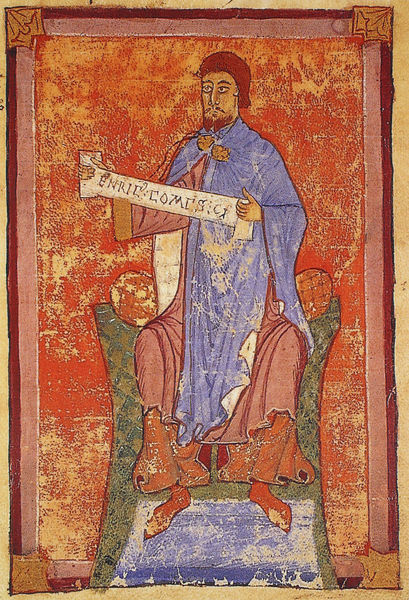
Titel: Tumbo A
Institution: Santiago de Compostela, Archivo de la Catedral
Schlagwörter: blau, mann, grün, sitzen, haar, nase, orange, stuhl, blick, rot, alt, bart, augen, band, rahmen, stehen, haare, sessel, sitzend, schrift, papier, hocker, schemel, thron, ernst, lesen, wandmalerei, barfuß, text, gebetsbuch, mittelalter, heiliger, schriftrolle, fresko, fresco, vorlesen, banderole, verkünden, verkündung, secco, blaues gewand